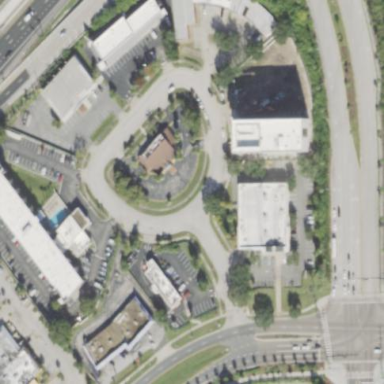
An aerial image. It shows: Retail area.